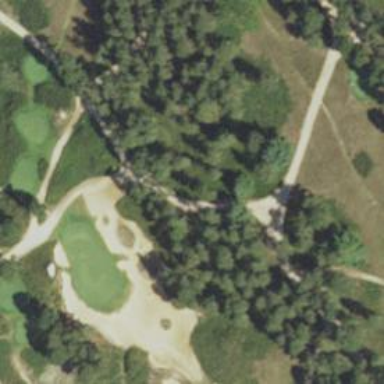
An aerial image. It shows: Path designated for golf carts.